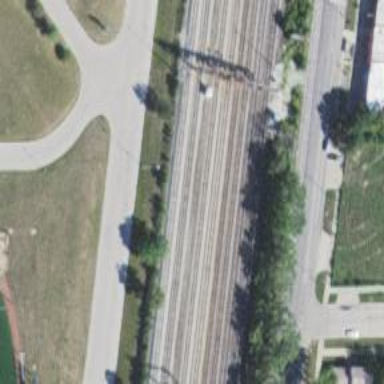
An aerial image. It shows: Railway line on embankment.